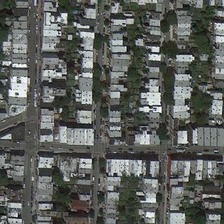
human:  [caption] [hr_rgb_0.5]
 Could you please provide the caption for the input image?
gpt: many buildings and green trees are orderly in a dense residential area .

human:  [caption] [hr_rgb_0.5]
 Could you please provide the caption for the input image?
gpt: many buildings and green trees are orderly in a dense residential area .

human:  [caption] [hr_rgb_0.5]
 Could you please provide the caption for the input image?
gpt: many buildings and green trees are orderly in a dense residential area .

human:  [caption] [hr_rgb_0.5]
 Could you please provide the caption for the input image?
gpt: many buildings and green trees are orderly in a dense residential area .

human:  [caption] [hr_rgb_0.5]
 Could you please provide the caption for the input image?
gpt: many buildings and green trees are orderly in a dense residential area .